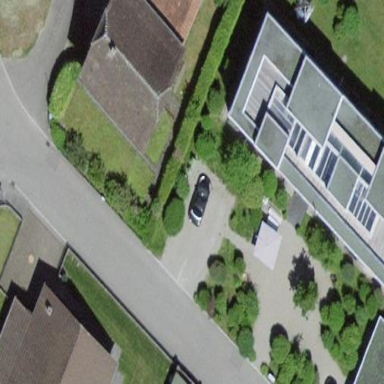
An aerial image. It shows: Flat-roofed apartment building.